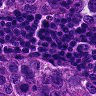
Metastatic tissue present: no